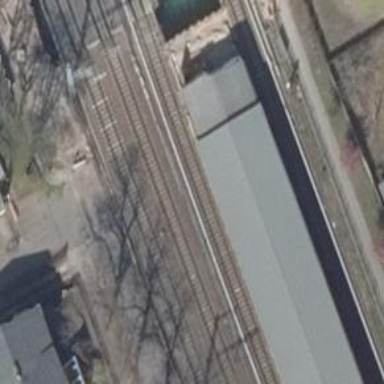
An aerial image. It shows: Railway signal.